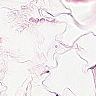
Metastatic tissue present: no